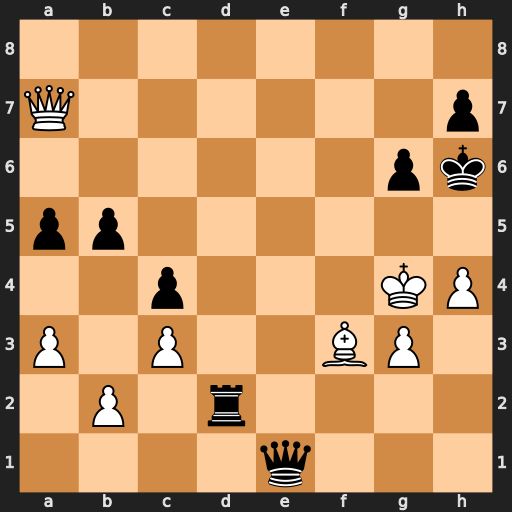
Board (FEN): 8/Q6p/6pk/pp6/2p3KP/P1P2BP1/1P1r4/4q3
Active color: w
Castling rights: -
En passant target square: -
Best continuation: Qf7 Rd8 Qf4+ Kg7 Qc7+